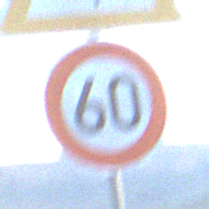
Verkehrszeichen: Geschwindigkeit60
Zusatzzeichen oben: FlugbetriebLinks
Umgebung: Outdoor, RoadRail
Tageszeit: SunriseSunset
Wetter: PartlyCloudy
Licht: Natural
Jahreszeit: NotSpecified
Kontrast: LowContrast